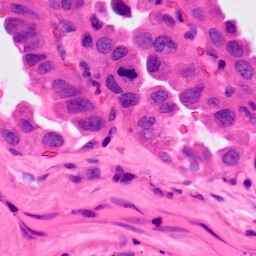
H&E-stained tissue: Lung